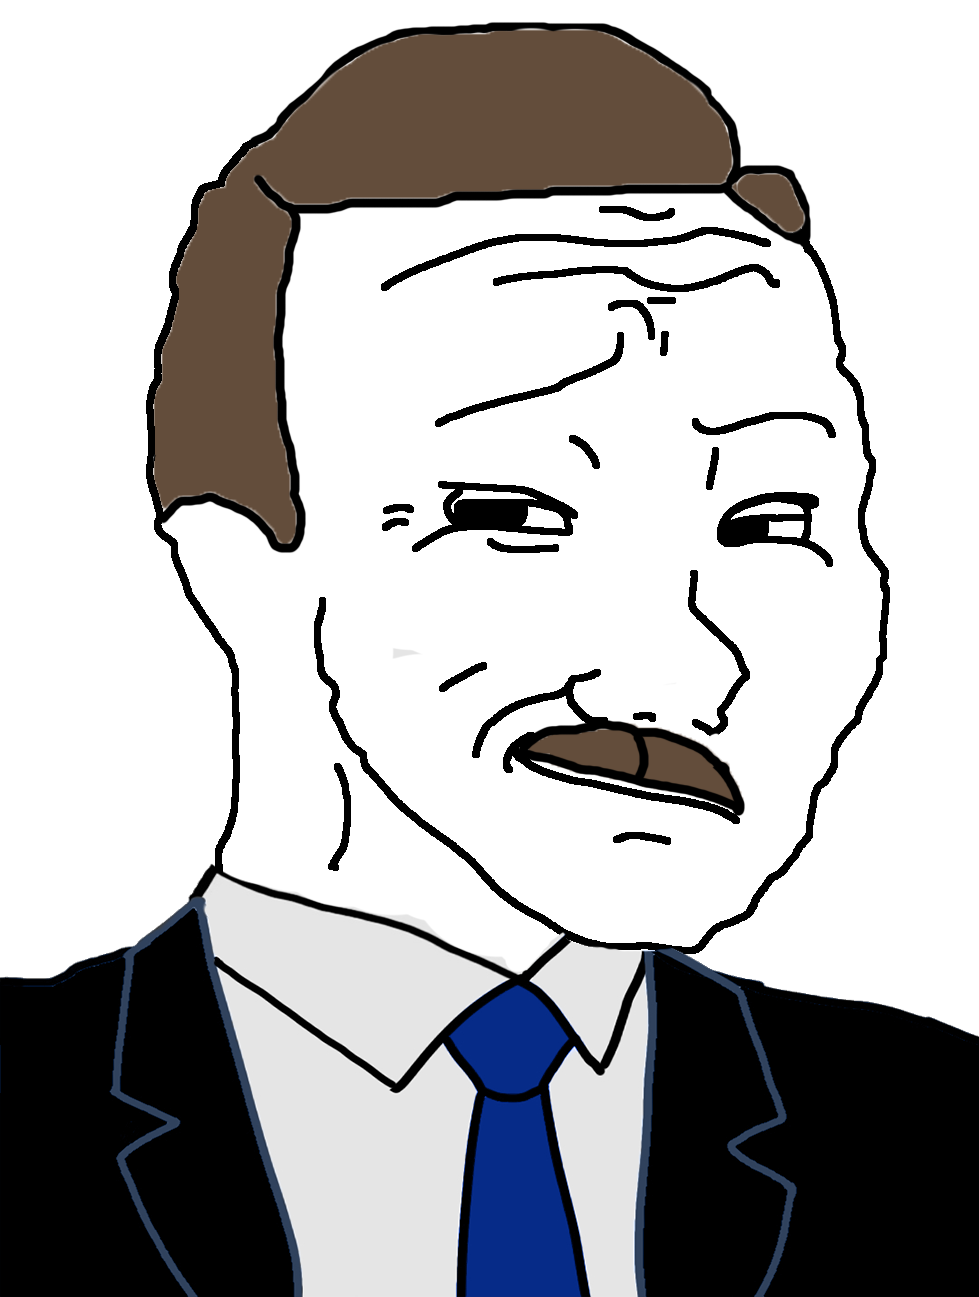
Label: 5_Smugjak